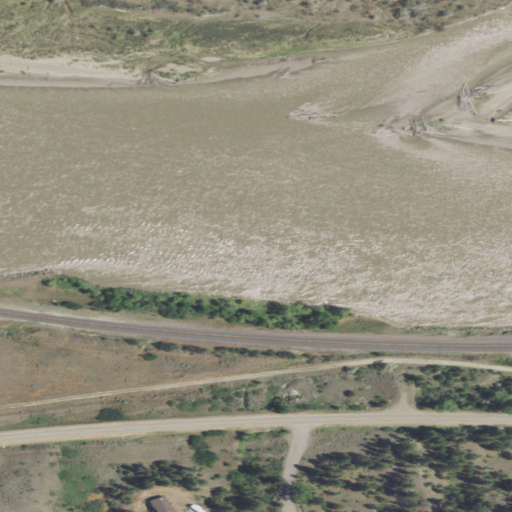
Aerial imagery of valley in Montana named Howard Valley containing open water, evergreen forest, shrub, open development, low intensity development, herbaceous wetlands, deciduous forest, woody wetlands, and grassland